Field crop: maize
Growth stage: 2
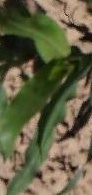
Species: maize